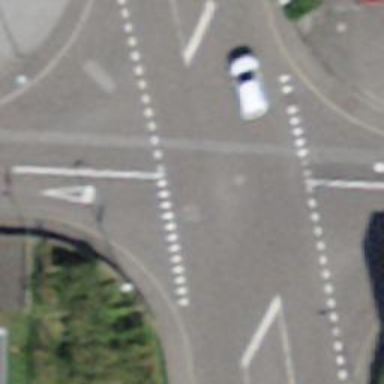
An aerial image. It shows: Road with "give way" sign.